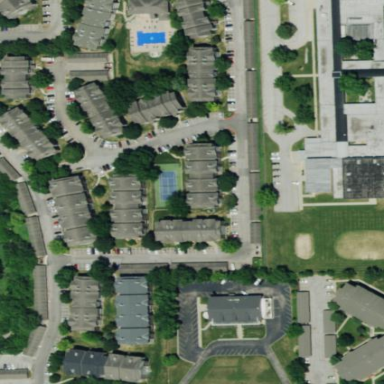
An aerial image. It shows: Residential area with apartments.